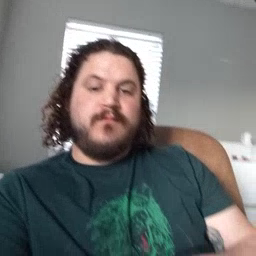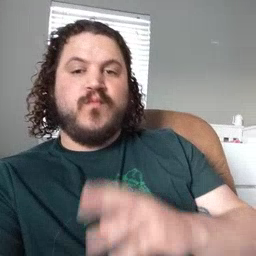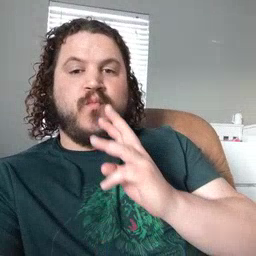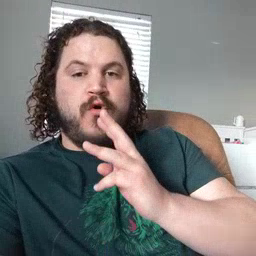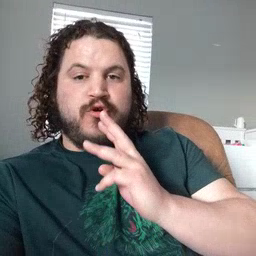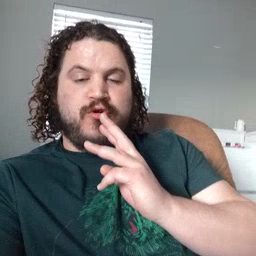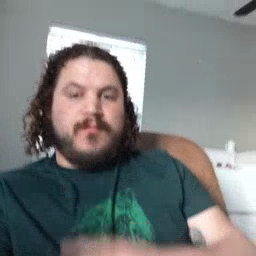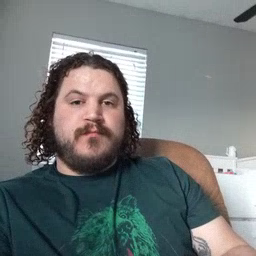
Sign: water